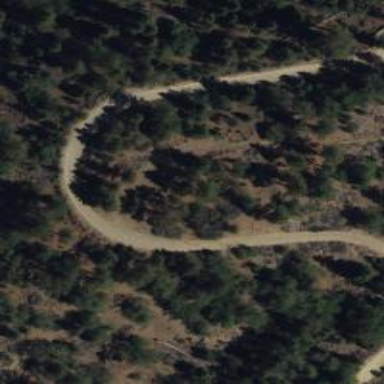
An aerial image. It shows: Path.